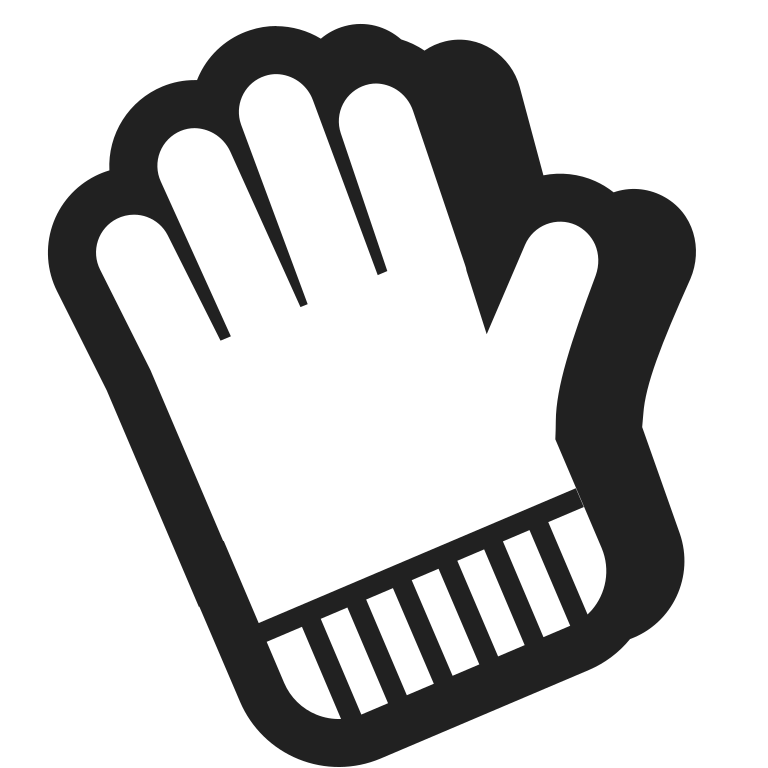
gloves high contrast